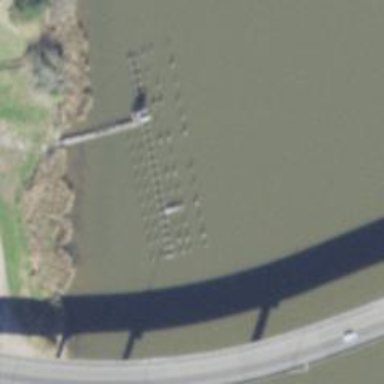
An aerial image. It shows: Commercial mooring pier.